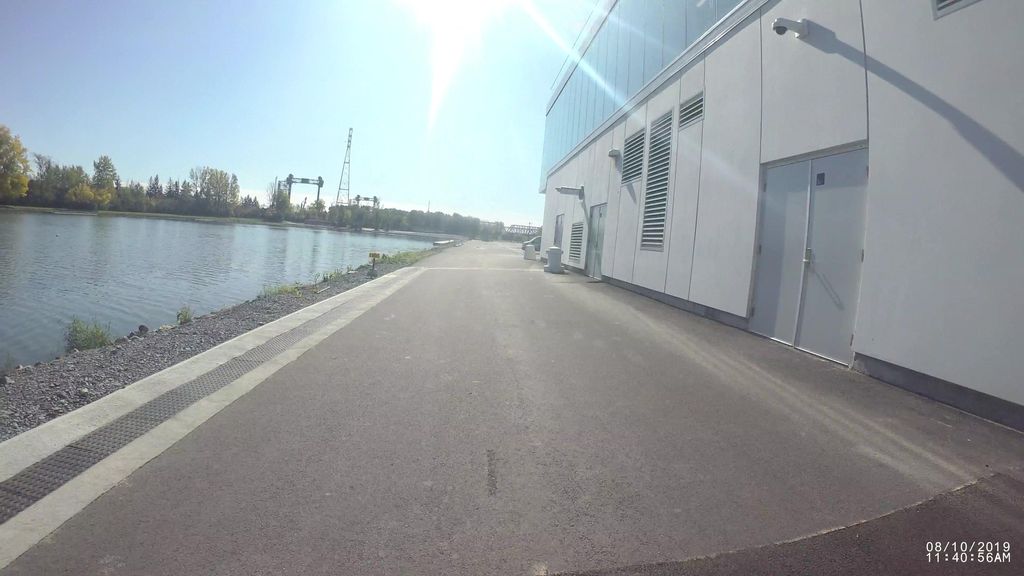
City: montreal